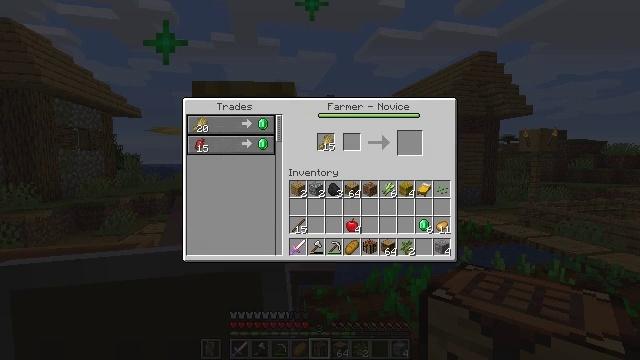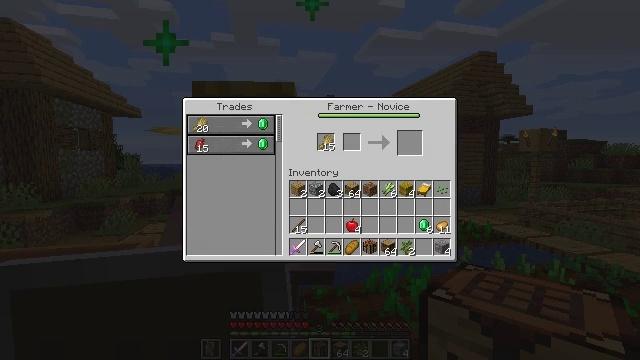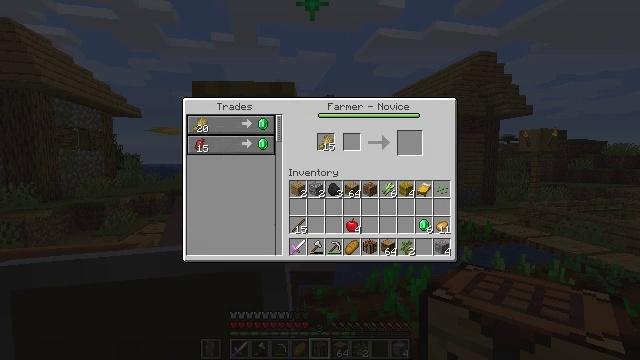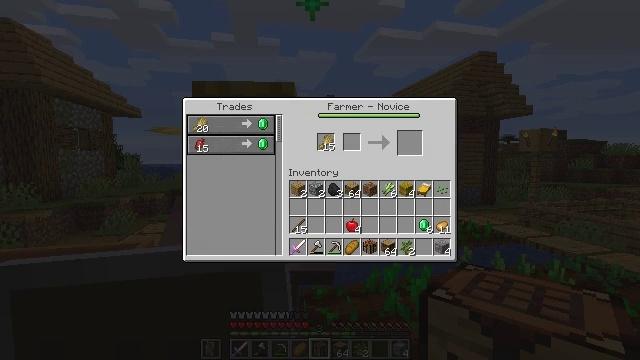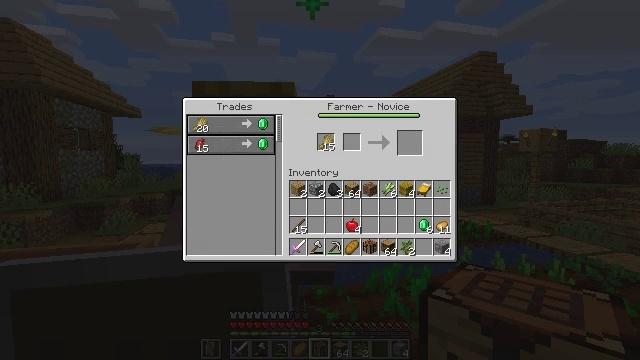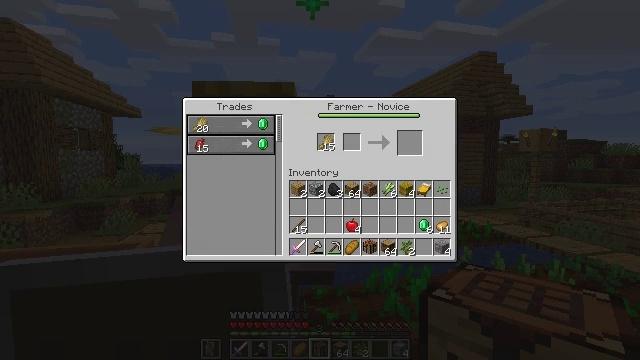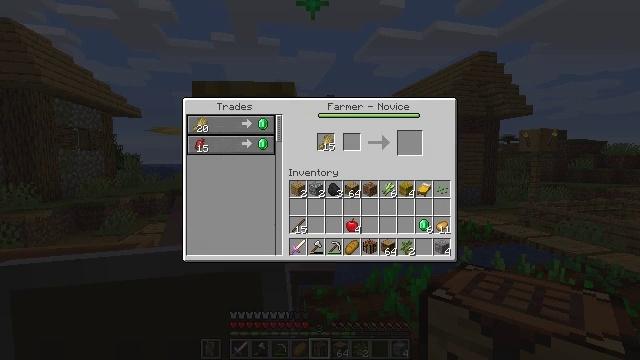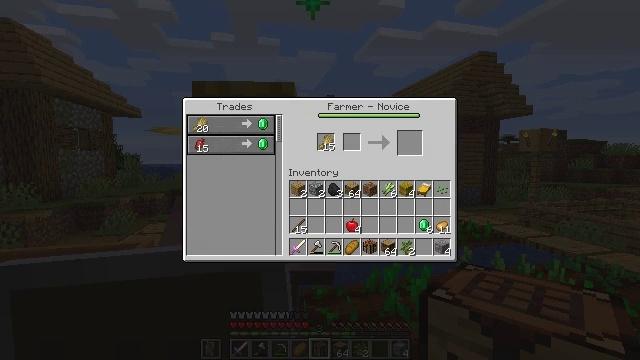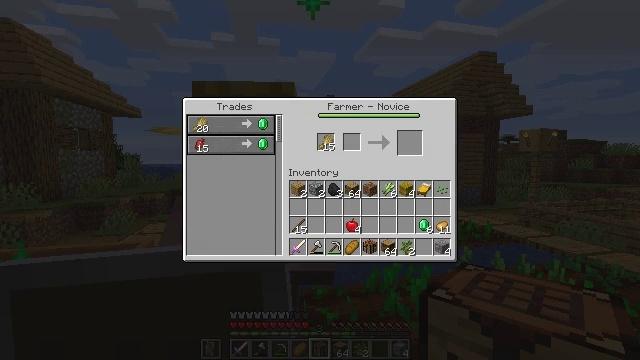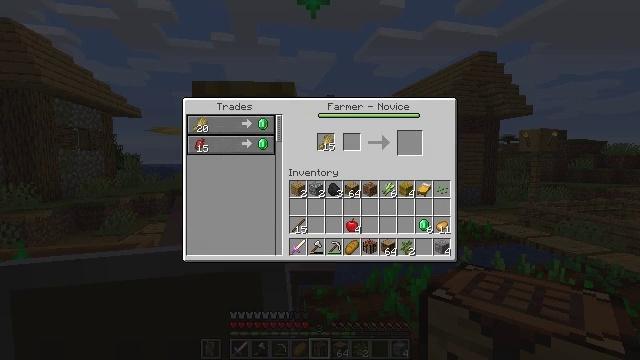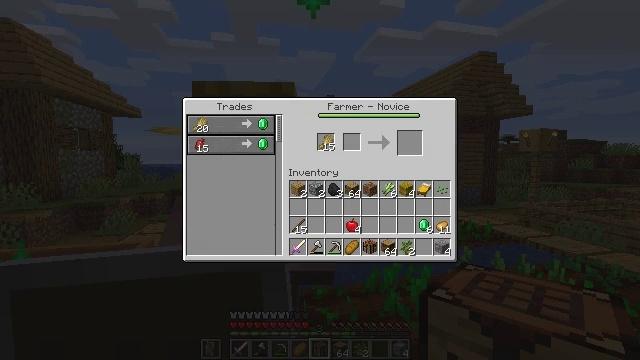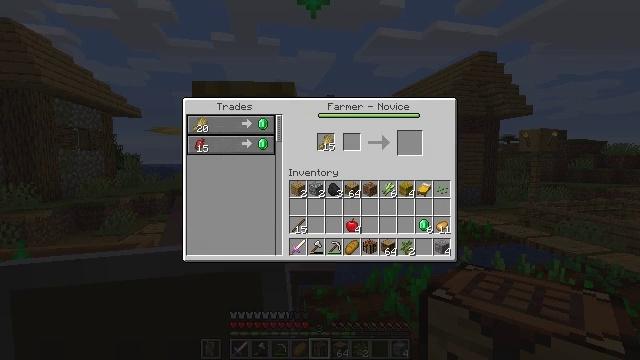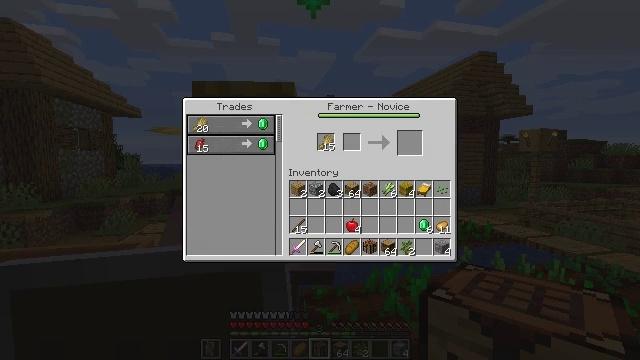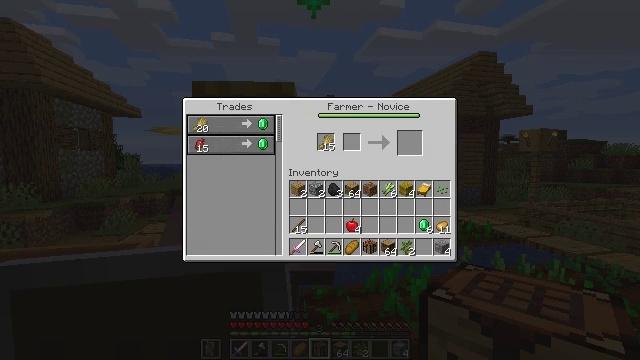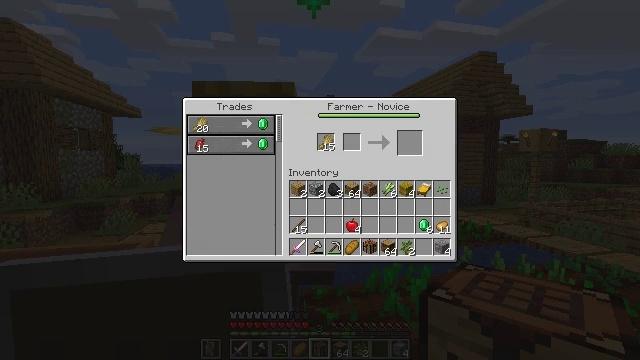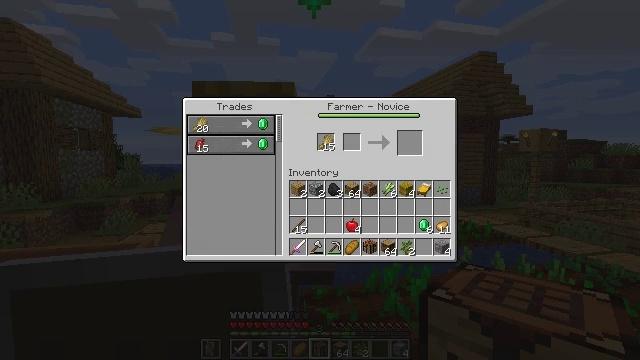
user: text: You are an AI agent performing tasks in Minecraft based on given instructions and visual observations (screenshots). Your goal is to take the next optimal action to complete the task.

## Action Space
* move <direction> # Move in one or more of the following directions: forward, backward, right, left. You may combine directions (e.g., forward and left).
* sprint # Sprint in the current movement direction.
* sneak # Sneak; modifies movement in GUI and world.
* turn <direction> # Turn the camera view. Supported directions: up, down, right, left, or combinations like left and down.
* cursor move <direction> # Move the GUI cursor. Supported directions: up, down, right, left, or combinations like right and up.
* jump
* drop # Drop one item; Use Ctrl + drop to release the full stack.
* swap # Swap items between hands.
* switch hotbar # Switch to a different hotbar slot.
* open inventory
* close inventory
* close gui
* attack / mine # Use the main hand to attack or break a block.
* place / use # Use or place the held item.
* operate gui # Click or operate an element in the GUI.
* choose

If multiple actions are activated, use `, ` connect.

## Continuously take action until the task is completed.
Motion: motion action
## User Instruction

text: Craft wheat using appropriate materials.
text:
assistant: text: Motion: no_op
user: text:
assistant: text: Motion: no_op
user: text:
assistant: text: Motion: no_op
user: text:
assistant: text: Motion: no_op
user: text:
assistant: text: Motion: no_op
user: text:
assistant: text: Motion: no_op
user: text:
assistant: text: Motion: no_op
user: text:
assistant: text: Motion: no_op
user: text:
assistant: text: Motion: no_op
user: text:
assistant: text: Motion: no_op
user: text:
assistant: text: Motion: no_op
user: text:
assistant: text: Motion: no_op
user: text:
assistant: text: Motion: no_op
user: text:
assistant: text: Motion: no_op
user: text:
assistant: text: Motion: cursor move right
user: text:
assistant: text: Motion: no_op
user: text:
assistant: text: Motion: cursor move right
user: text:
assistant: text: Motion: cursor move right
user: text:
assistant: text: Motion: cursor move right
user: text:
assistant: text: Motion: no_op
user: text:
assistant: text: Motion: no_op
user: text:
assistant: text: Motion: no_op
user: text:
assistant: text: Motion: no_op
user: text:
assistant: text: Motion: no_op
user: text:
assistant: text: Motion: cursor move left
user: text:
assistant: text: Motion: cursor move left
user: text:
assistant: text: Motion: no_op
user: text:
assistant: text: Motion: no_op
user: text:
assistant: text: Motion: no_op
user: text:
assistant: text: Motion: no_op